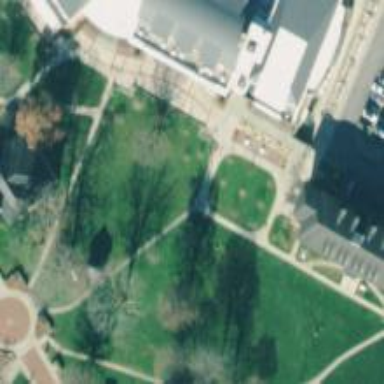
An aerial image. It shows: Park located in historic district.